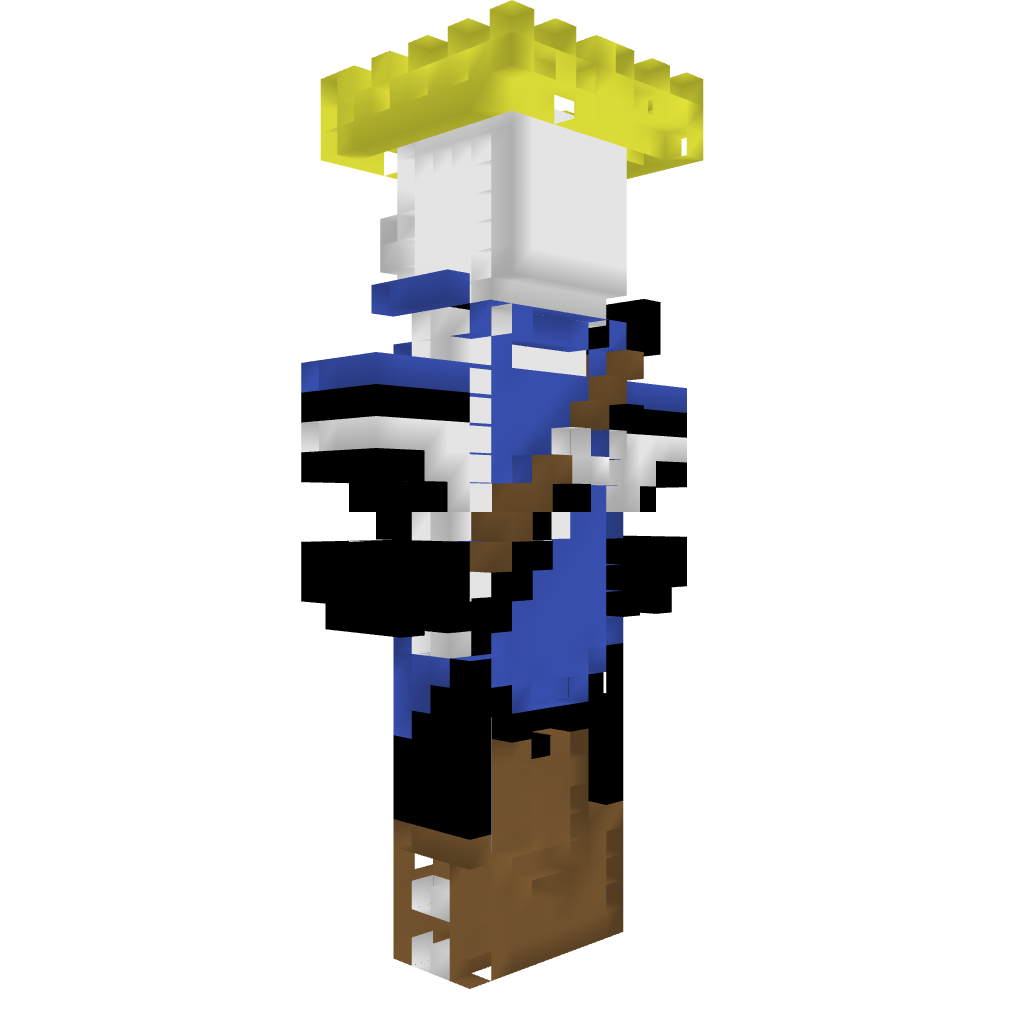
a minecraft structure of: King Statue bad low quality